Question: I need to copy data from DB "source" to db "destination" should the copying fail, I need to roll back on "destination". The two connections are defined in the connection manager as OLE DB.
Here is my current attempt which is not working. I tried playing around with the in-built transaction managemen (setting the tasks transaction to ) but that only made it impossible to connect to "destination".
The destination has set "RetainSameConnection" = true, while this is false for "source" for no particular reason.
I also set the "MaxConcurrentExecutables" = 1 in to hinder SSIS from executing my rollback as the first thing.
Each of the tasks in the sequence is set to "Isolation level"=ReadUncommitted and "transactionOption"=supported.
The "failing script" is a script that always fail in order for me to test the transaction is working.

The code for the task "begin tran" is "BEGIN TRANSACTION " and the connection is set to "destination"
The Code for the task "rollback tran" is "rollback transaction" and the connection is set to "destination"
The rollback fails with "the rollback transaction request has no corresponding 'BEGIN TRANSACTION'"
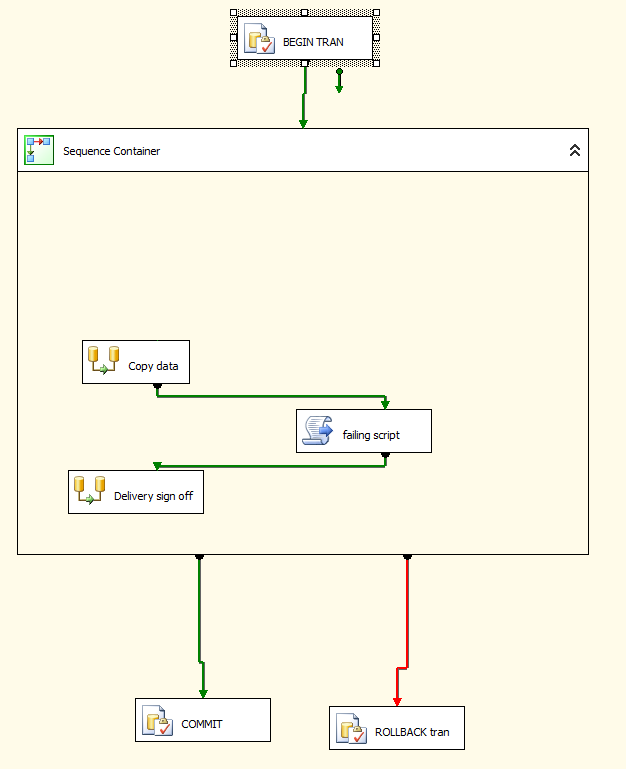
Answer: You are mixing two concepts here. There are 2 ways to achieve transactions in SSIS. The first is SSIS Transactions. Here, your package should be set to 'TransactionOption = Supported', you container should be set to 'TransactionOption = Required' (which will begin a transaction) and then your two Data Flow Tasks would need to be set to 'TransactionOption = Supported', which would make both of them join the open transaction. However, please not that this option and there is no way around that.
The second way of achieving transactions is with SQL Native Transactions. Here, you would have an Execute SQL Task that starts a transaction, followed by your Data Flow Tasks and then another Execute SQL that commits the transaction (and of course another to rollback). The issue here, is that it is a requirement that all of the tasks I have just mentioned 'retainsameconnection = True' otherwise it will not work, as SSIS and SQl Server still regard it as a distributed transaction, even though they are not on the same server, and you would have to use BEGIN DISTRIBUTED transaction, which again requires Distributed Transaction Coordinator. Also I recall that Distributed Native SQL Transactions do not work properly in SSIS.
The short answer is that you cannot achieve what you are trying to do with transactions in SSIS. An alternative would be to use a compensation block. Here, on failure of insert, you would have an Execute SQL Task that deletes the data you have just inserted, based on either Time, or a 'SELECT MAX(ID)', which ever suits your requirements best.